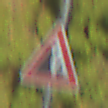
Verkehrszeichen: SteinschlagLinks
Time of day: SunriseSunset
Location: Outdoor (Suburban)
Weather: PartlyCloudy
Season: NotSpecified
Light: Natural